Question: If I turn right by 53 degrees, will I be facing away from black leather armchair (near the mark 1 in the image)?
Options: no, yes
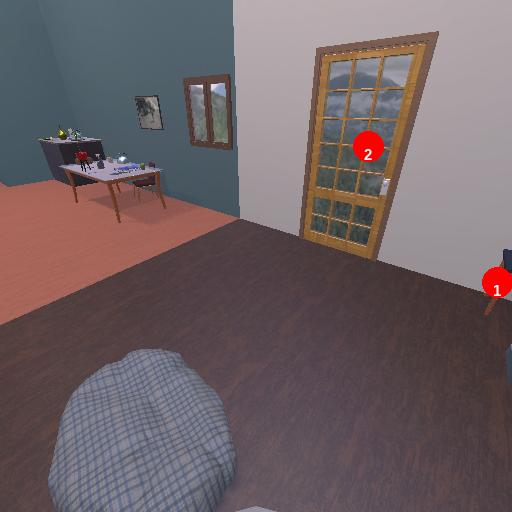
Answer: no